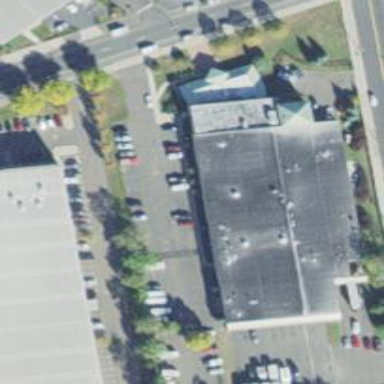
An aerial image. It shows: Bakery located in building.